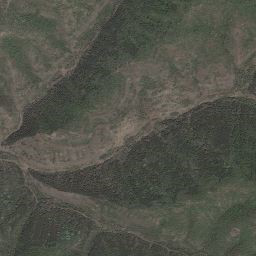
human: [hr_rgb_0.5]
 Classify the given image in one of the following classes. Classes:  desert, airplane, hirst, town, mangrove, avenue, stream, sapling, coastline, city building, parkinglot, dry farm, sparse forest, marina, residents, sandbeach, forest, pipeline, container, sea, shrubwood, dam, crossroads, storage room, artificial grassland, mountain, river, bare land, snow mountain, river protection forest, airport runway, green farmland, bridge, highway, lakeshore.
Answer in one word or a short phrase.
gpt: mountain